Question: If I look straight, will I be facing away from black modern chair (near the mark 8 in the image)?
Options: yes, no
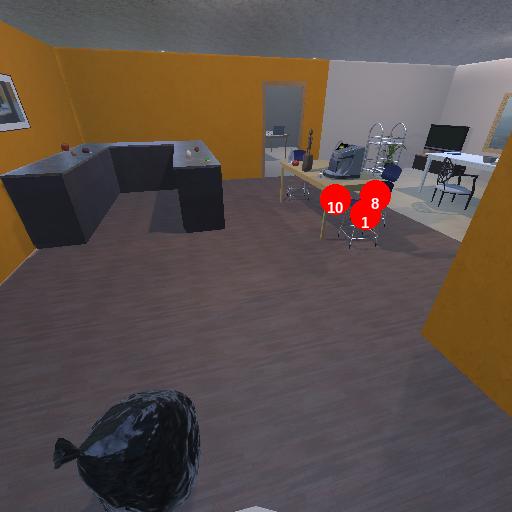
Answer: yes